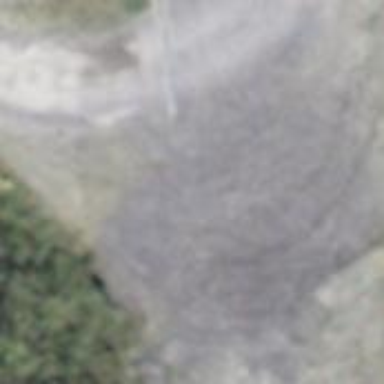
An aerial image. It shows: Parking area with gravel surface.